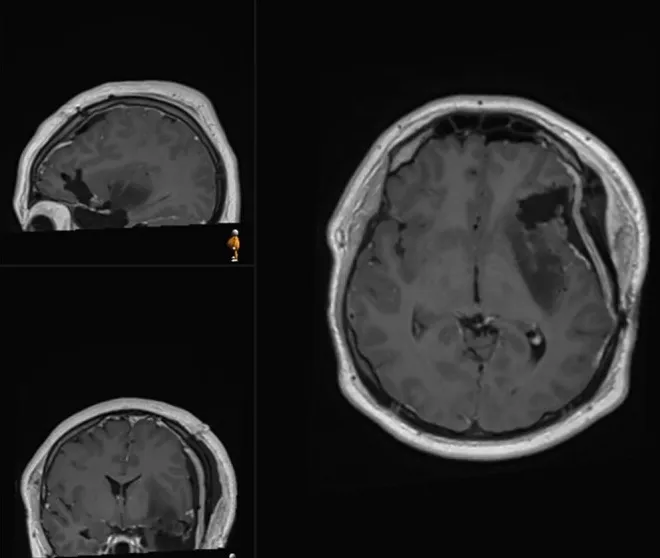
Postoperative (second surgery) MRI demonstrating residual tumour at the posterior margin of the insula.
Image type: radiology (mri)